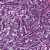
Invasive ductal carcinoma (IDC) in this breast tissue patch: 1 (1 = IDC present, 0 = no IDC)